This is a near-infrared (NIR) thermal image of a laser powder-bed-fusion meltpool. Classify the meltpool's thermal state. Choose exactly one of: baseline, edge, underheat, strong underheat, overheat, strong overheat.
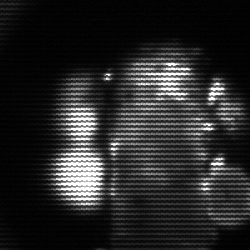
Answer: strong underheat